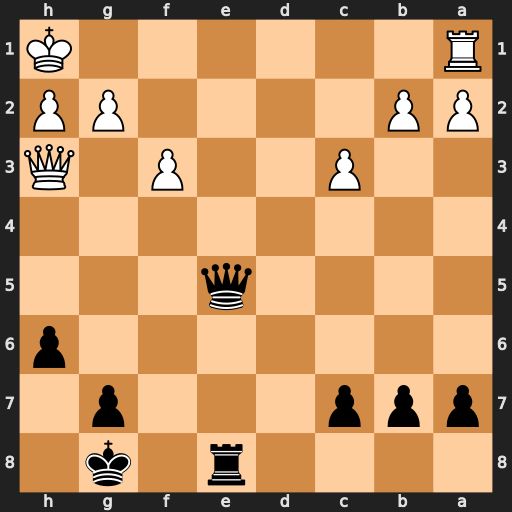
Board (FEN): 4r1k1/ppp3p1/7p/4q3/8/2P2P1Q/PP4PP/R6K
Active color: b
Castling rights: -
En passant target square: -
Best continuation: Qe1+ Rxe1 Rxe1#